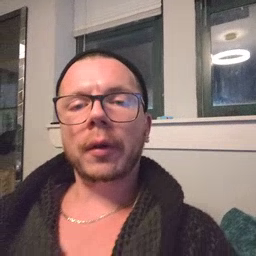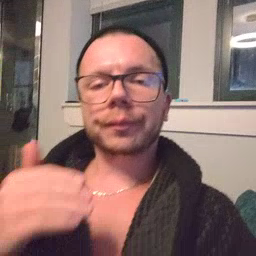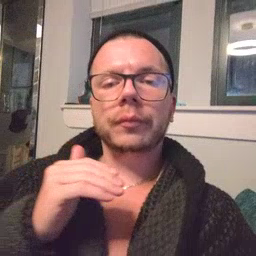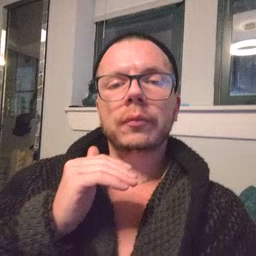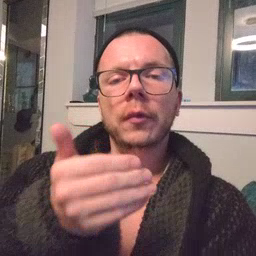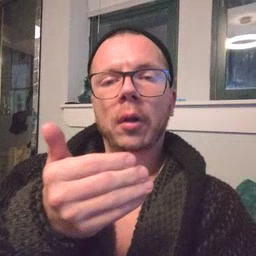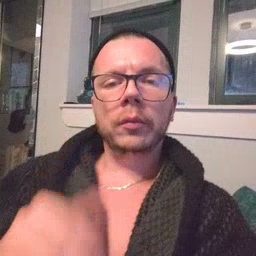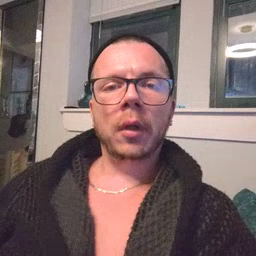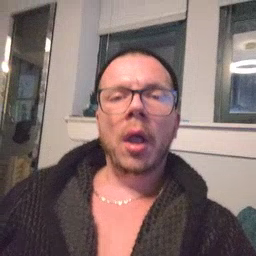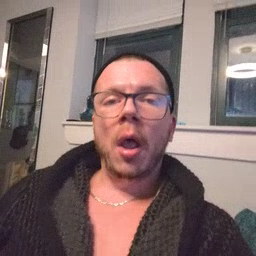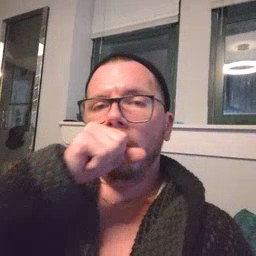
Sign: close